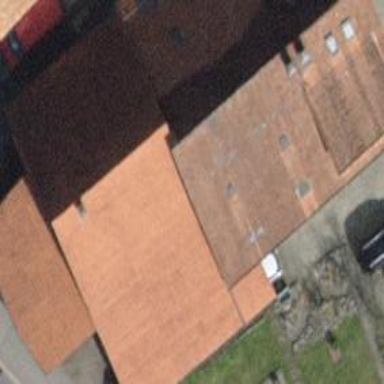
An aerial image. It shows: View of roof of building.